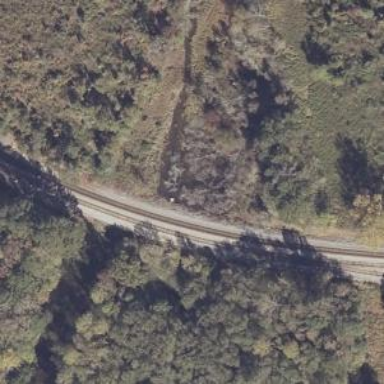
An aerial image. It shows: Railway track.